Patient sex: F
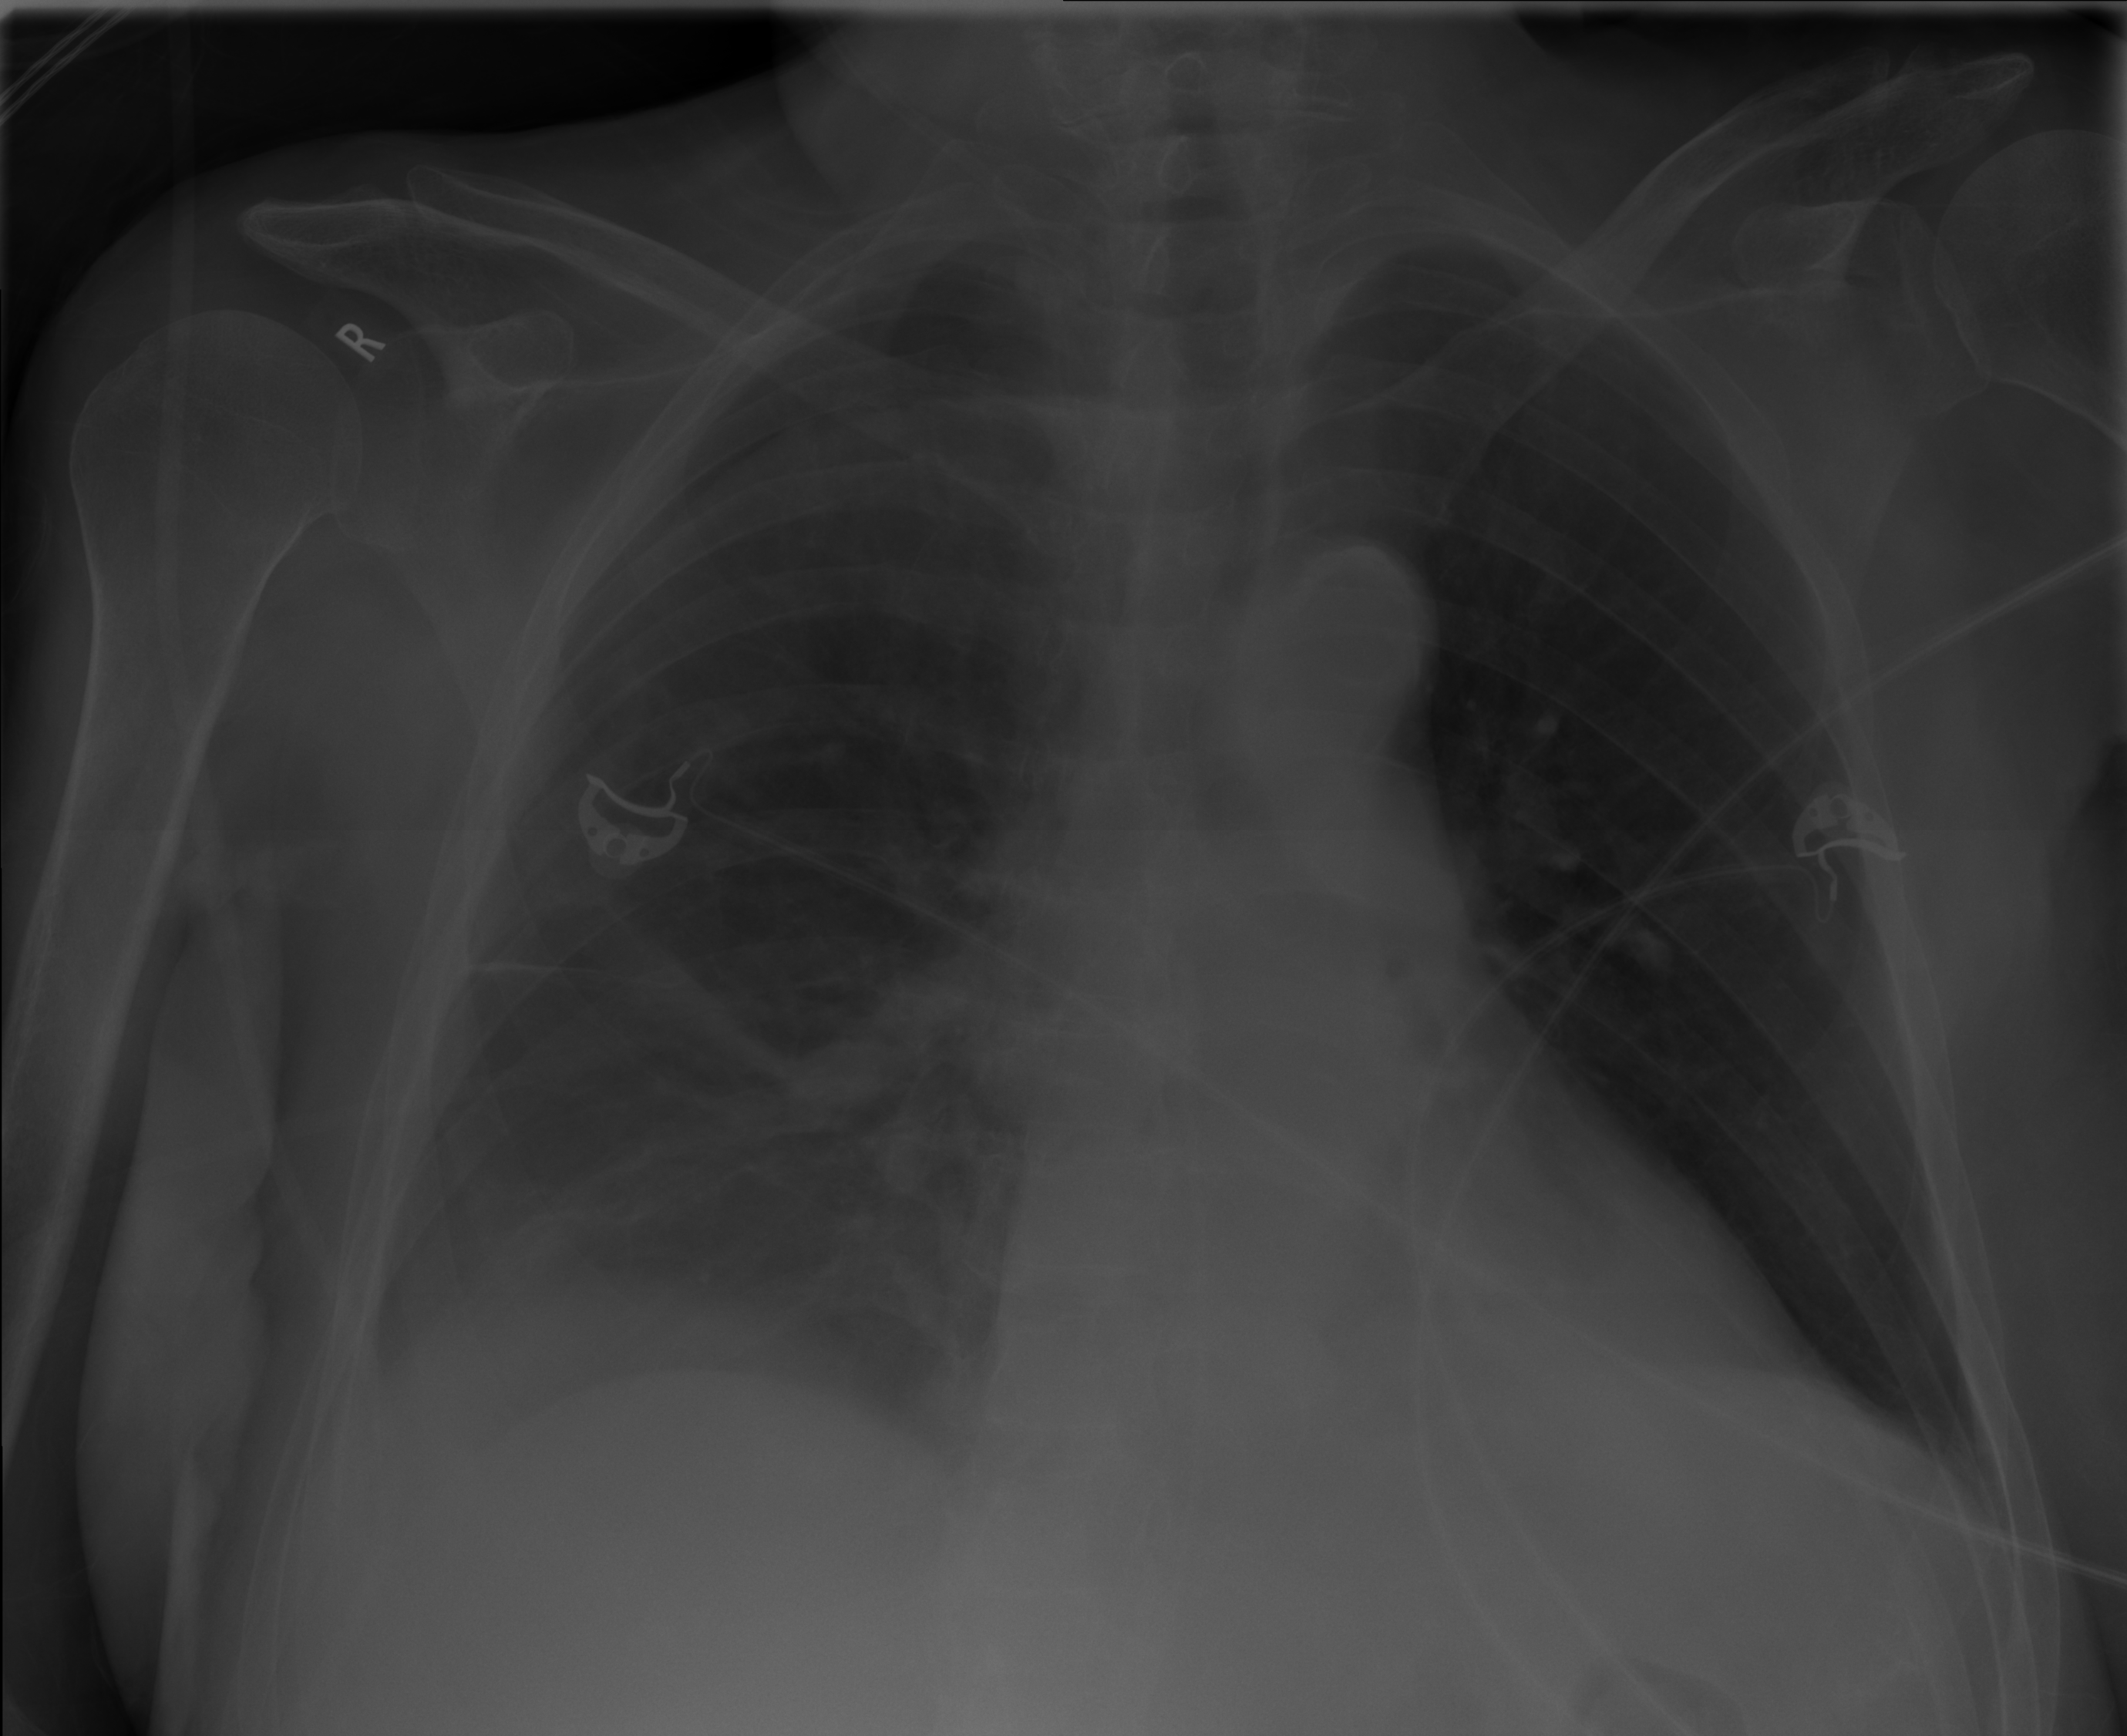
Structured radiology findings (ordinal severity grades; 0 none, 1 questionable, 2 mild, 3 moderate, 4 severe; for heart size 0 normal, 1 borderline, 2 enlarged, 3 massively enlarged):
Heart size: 2
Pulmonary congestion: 0
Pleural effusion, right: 2
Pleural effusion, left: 0
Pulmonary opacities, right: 0
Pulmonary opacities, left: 0
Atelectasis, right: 3
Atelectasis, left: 0